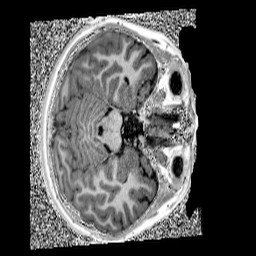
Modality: UNIT1
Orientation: axial
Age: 10
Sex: female
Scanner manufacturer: siemens
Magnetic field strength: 3 T
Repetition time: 4 s
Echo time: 0.00299 s